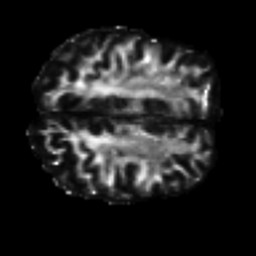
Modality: FA
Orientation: axial
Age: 29
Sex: male
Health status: healthy
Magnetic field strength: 3 T
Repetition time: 7 s
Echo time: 0.0926 s